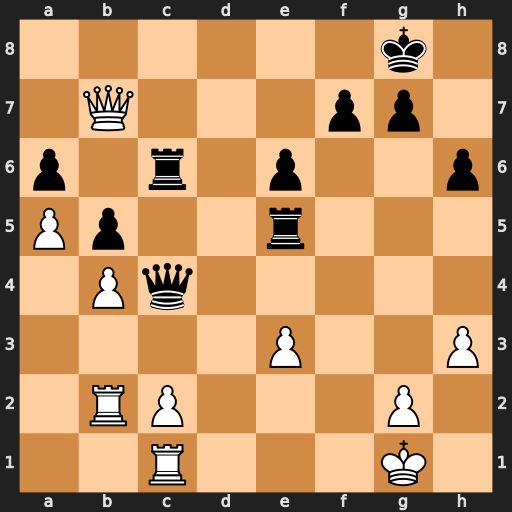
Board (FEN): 6k1/1Q3pp1/p1r1p2p/Pp2r3/1Pq5/4P2P/1RP3P1/2R3K1
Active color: w
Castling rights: -
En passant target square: -
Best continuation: Qb8+ Rc8 Qxe5